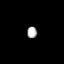
Tissue: lung
Cell type: Others
Senescence score: 0.5445
Nuclear area (px): 116
Mean DAPI intensity: 172.552